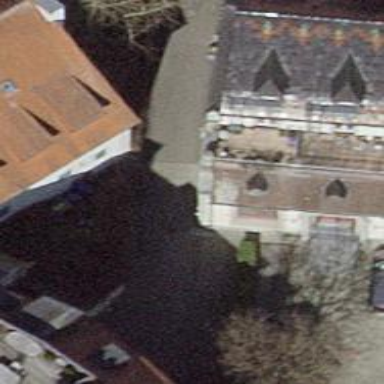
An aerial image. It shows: Living street with sett surface.